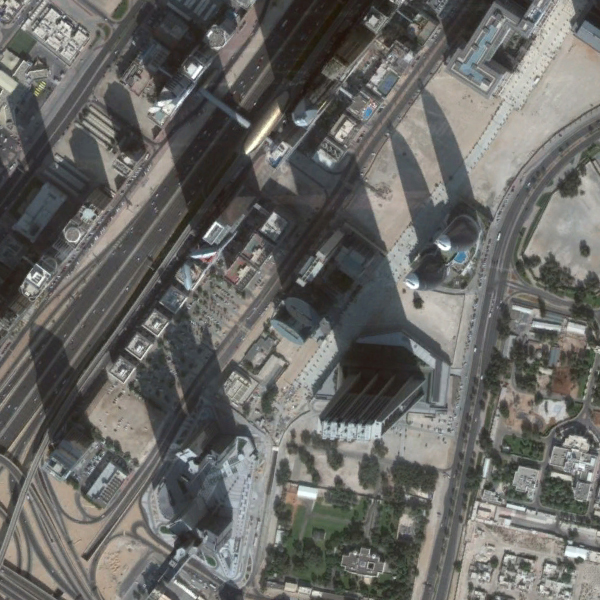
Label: Commercial